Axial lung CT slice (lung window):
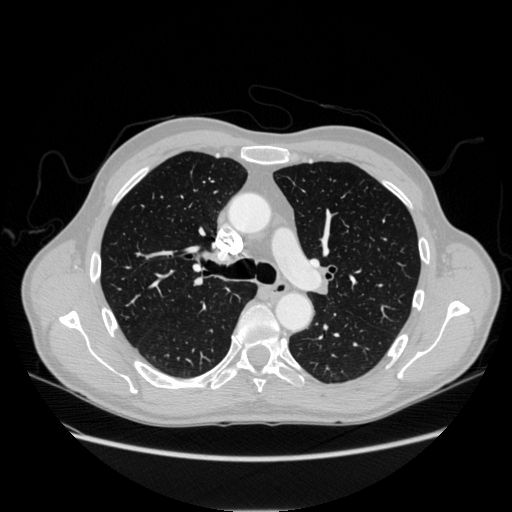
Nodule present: no